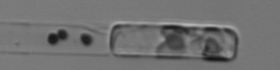
Label: Guinardia_delicatula_TAG_internal_parasite